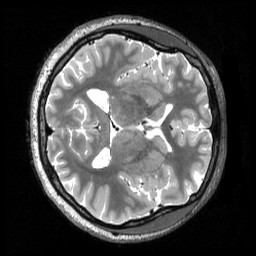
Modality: T2w
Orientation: axial
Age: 22
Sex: female
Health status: healthy
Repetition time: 3.2 s
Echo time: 0.563 s